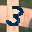
Label: 3